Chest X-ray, PA view. Patient: 38 years old, sex F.
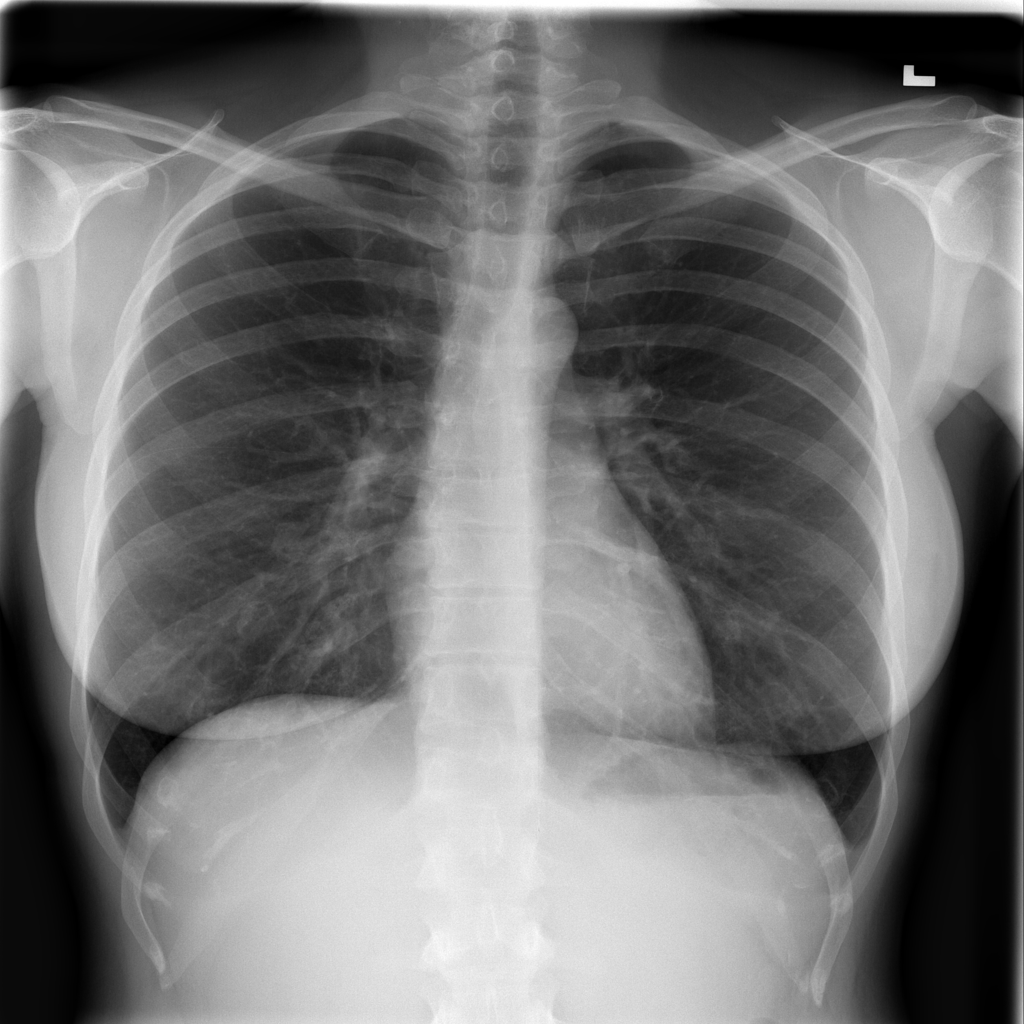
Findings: No Finding